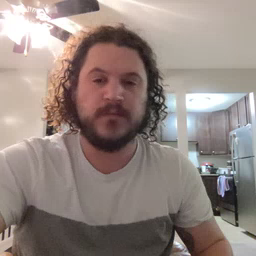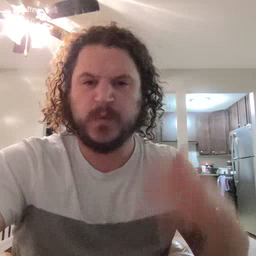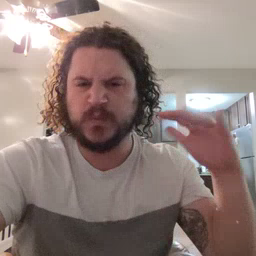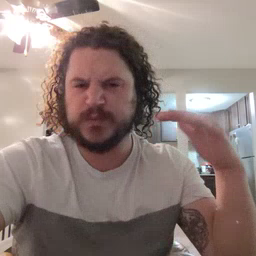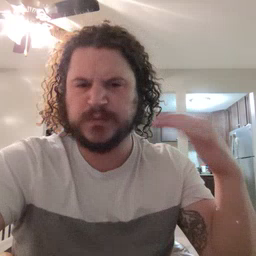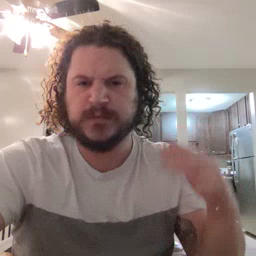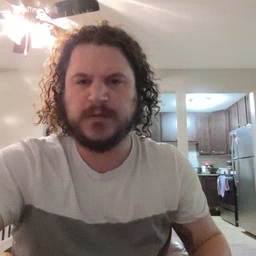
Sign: noisy